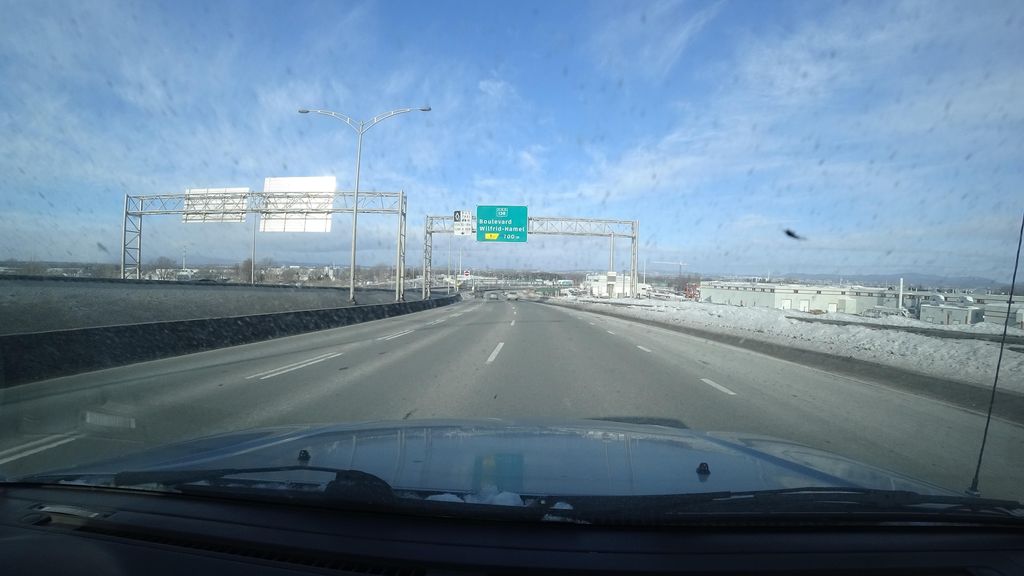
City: quebec_city